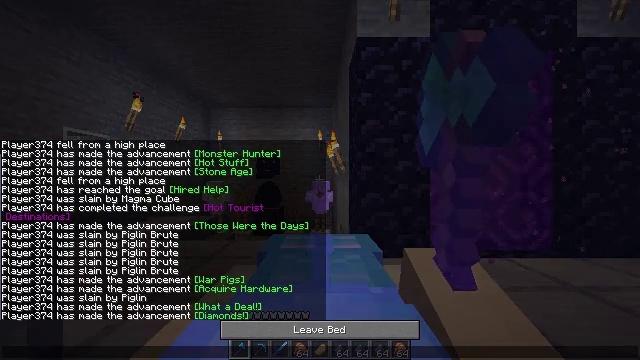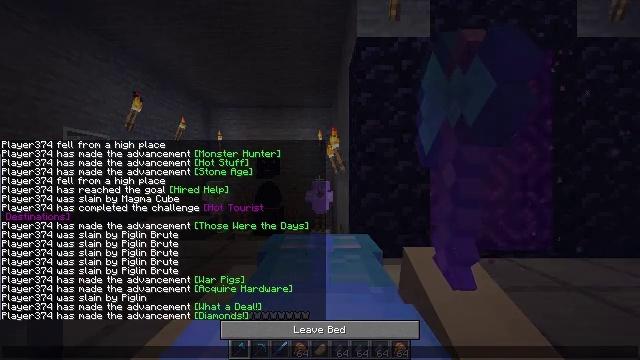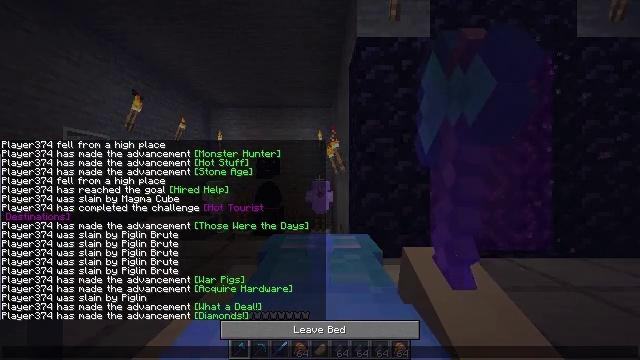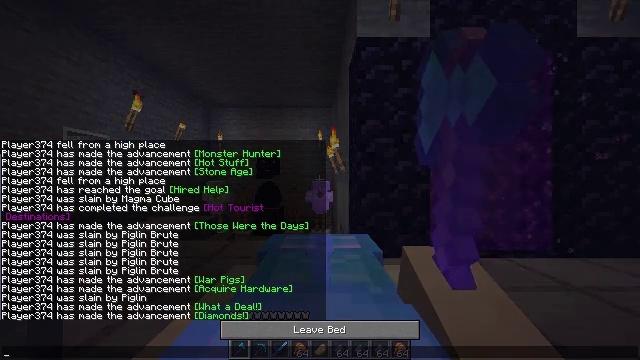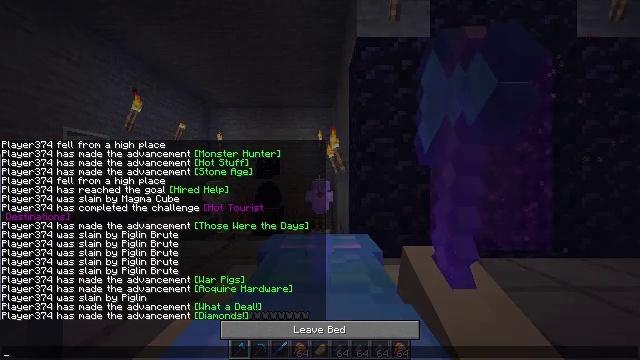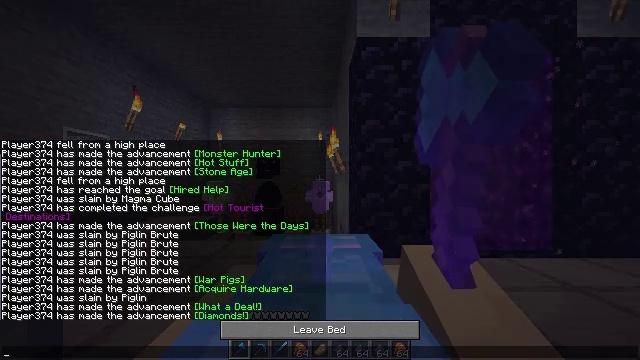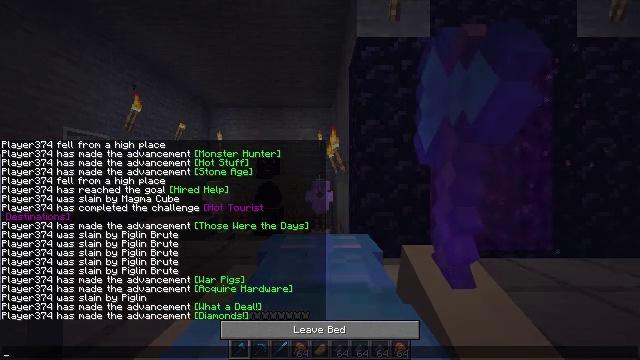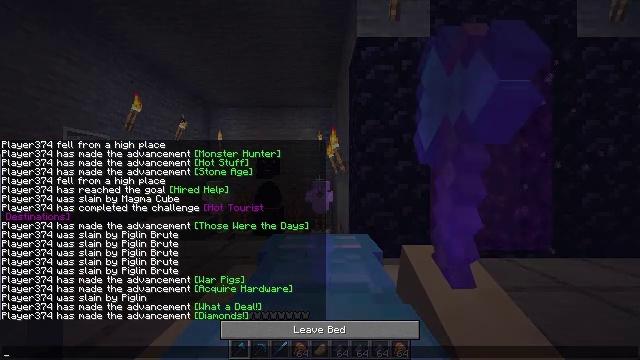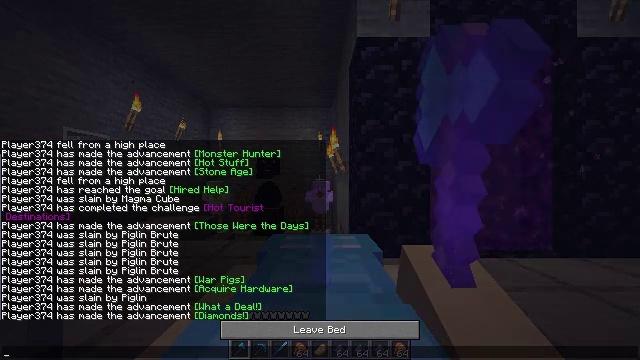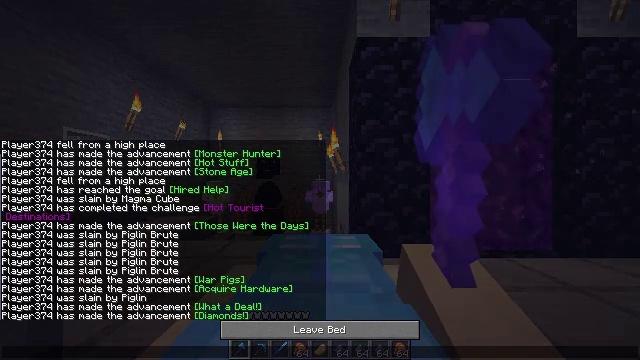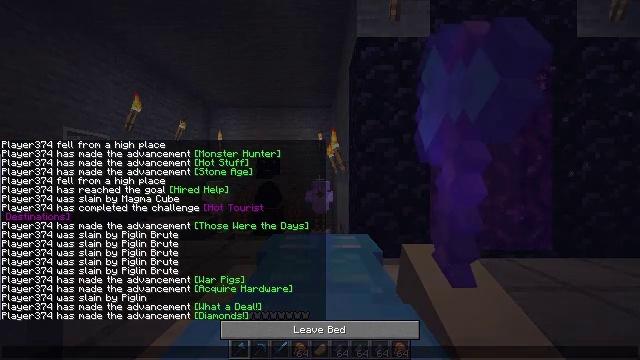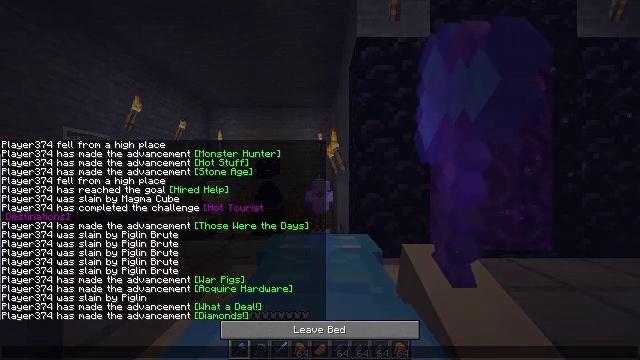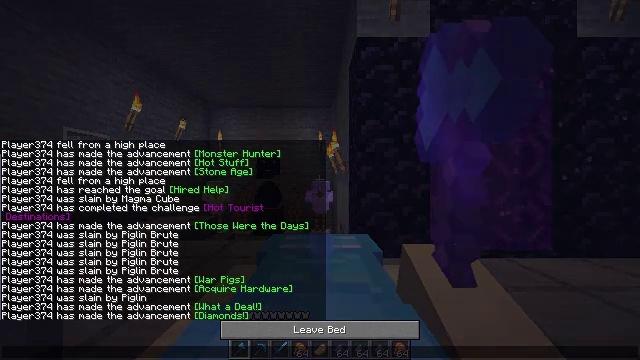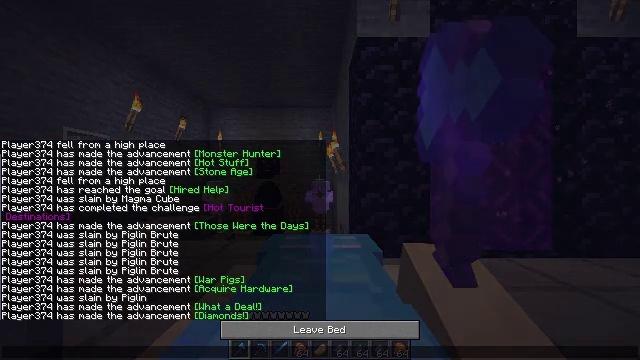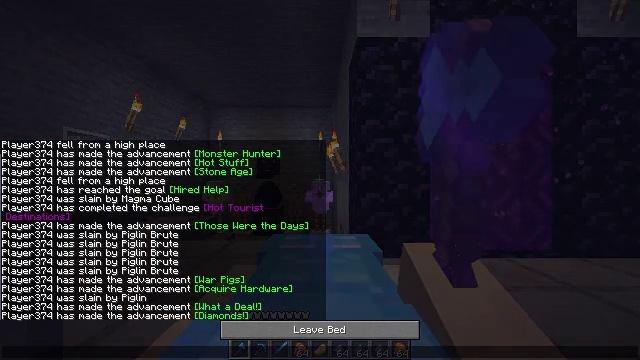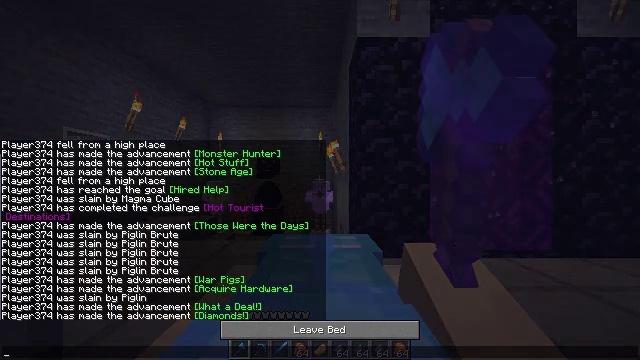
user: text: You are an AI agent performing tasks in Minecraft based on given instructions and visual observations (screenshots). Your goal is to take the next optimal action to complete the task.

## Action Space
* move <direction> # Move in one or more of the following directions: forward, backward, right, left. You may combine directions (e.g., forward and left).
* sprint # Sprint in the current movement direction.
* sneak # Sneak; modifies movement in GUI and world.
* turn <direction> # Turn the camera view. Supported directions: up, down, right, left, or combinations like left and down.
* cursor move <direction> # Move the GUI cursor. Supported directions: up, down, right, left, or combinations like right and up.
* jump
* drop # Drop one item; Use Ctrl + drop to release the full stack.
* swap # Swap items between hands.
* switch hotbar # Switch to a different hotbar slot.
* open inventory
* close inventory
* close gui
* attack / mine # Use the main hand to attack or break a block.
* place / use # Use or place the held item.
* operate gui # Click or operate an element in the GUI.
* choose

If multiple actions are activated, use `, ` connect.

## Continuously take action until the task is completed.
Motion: motion action
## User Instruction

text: Break the shulker box to collect it.
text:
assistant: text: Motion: no_op
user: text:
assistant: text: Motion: no_op
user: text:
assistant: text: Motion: no_op
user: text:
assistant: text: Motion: no_op
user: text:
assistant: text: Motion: no_op
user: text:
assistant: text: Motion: no_op
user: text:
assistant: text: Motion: no_op
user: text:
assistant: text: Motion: no_op
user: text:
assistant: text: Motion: no_op
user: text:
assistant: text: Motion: no_op
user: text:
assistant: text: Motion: no_op
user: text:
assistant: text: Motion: no_op
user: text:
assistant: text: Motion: no_op
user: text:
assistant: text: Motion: no_op
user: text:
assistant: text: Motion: no_op
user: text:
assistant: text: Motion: no_op
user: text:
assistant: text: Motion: no_op
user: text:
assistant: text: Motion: no_op
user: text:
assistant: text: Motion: no_op
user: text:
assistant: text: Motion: no_op
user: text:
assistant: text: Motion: no_op
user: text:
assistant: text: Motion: no_op
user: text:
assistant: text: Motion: no_op
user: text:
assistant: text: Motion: no_op
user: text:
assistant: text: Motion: no_op
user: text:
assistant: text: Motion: no_op
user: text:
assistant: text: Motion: no_op
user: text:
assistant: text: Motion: no_op
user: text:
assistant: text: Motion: no_op
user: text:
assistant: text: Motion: no_op